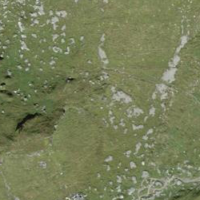
EUNIS habitat code: 23
Species observed at this site:
Euphorbia cyparissias